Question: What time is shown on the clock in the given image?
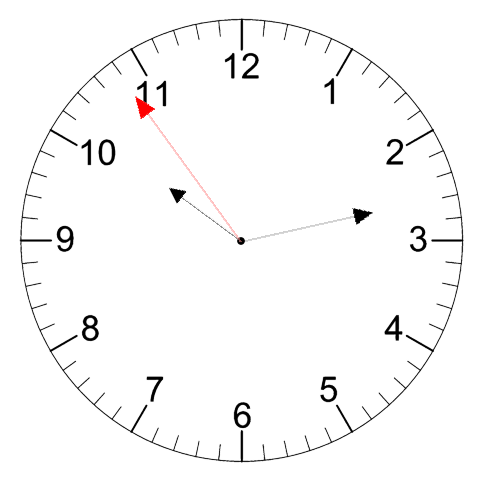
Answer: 10:12:54